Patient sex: M
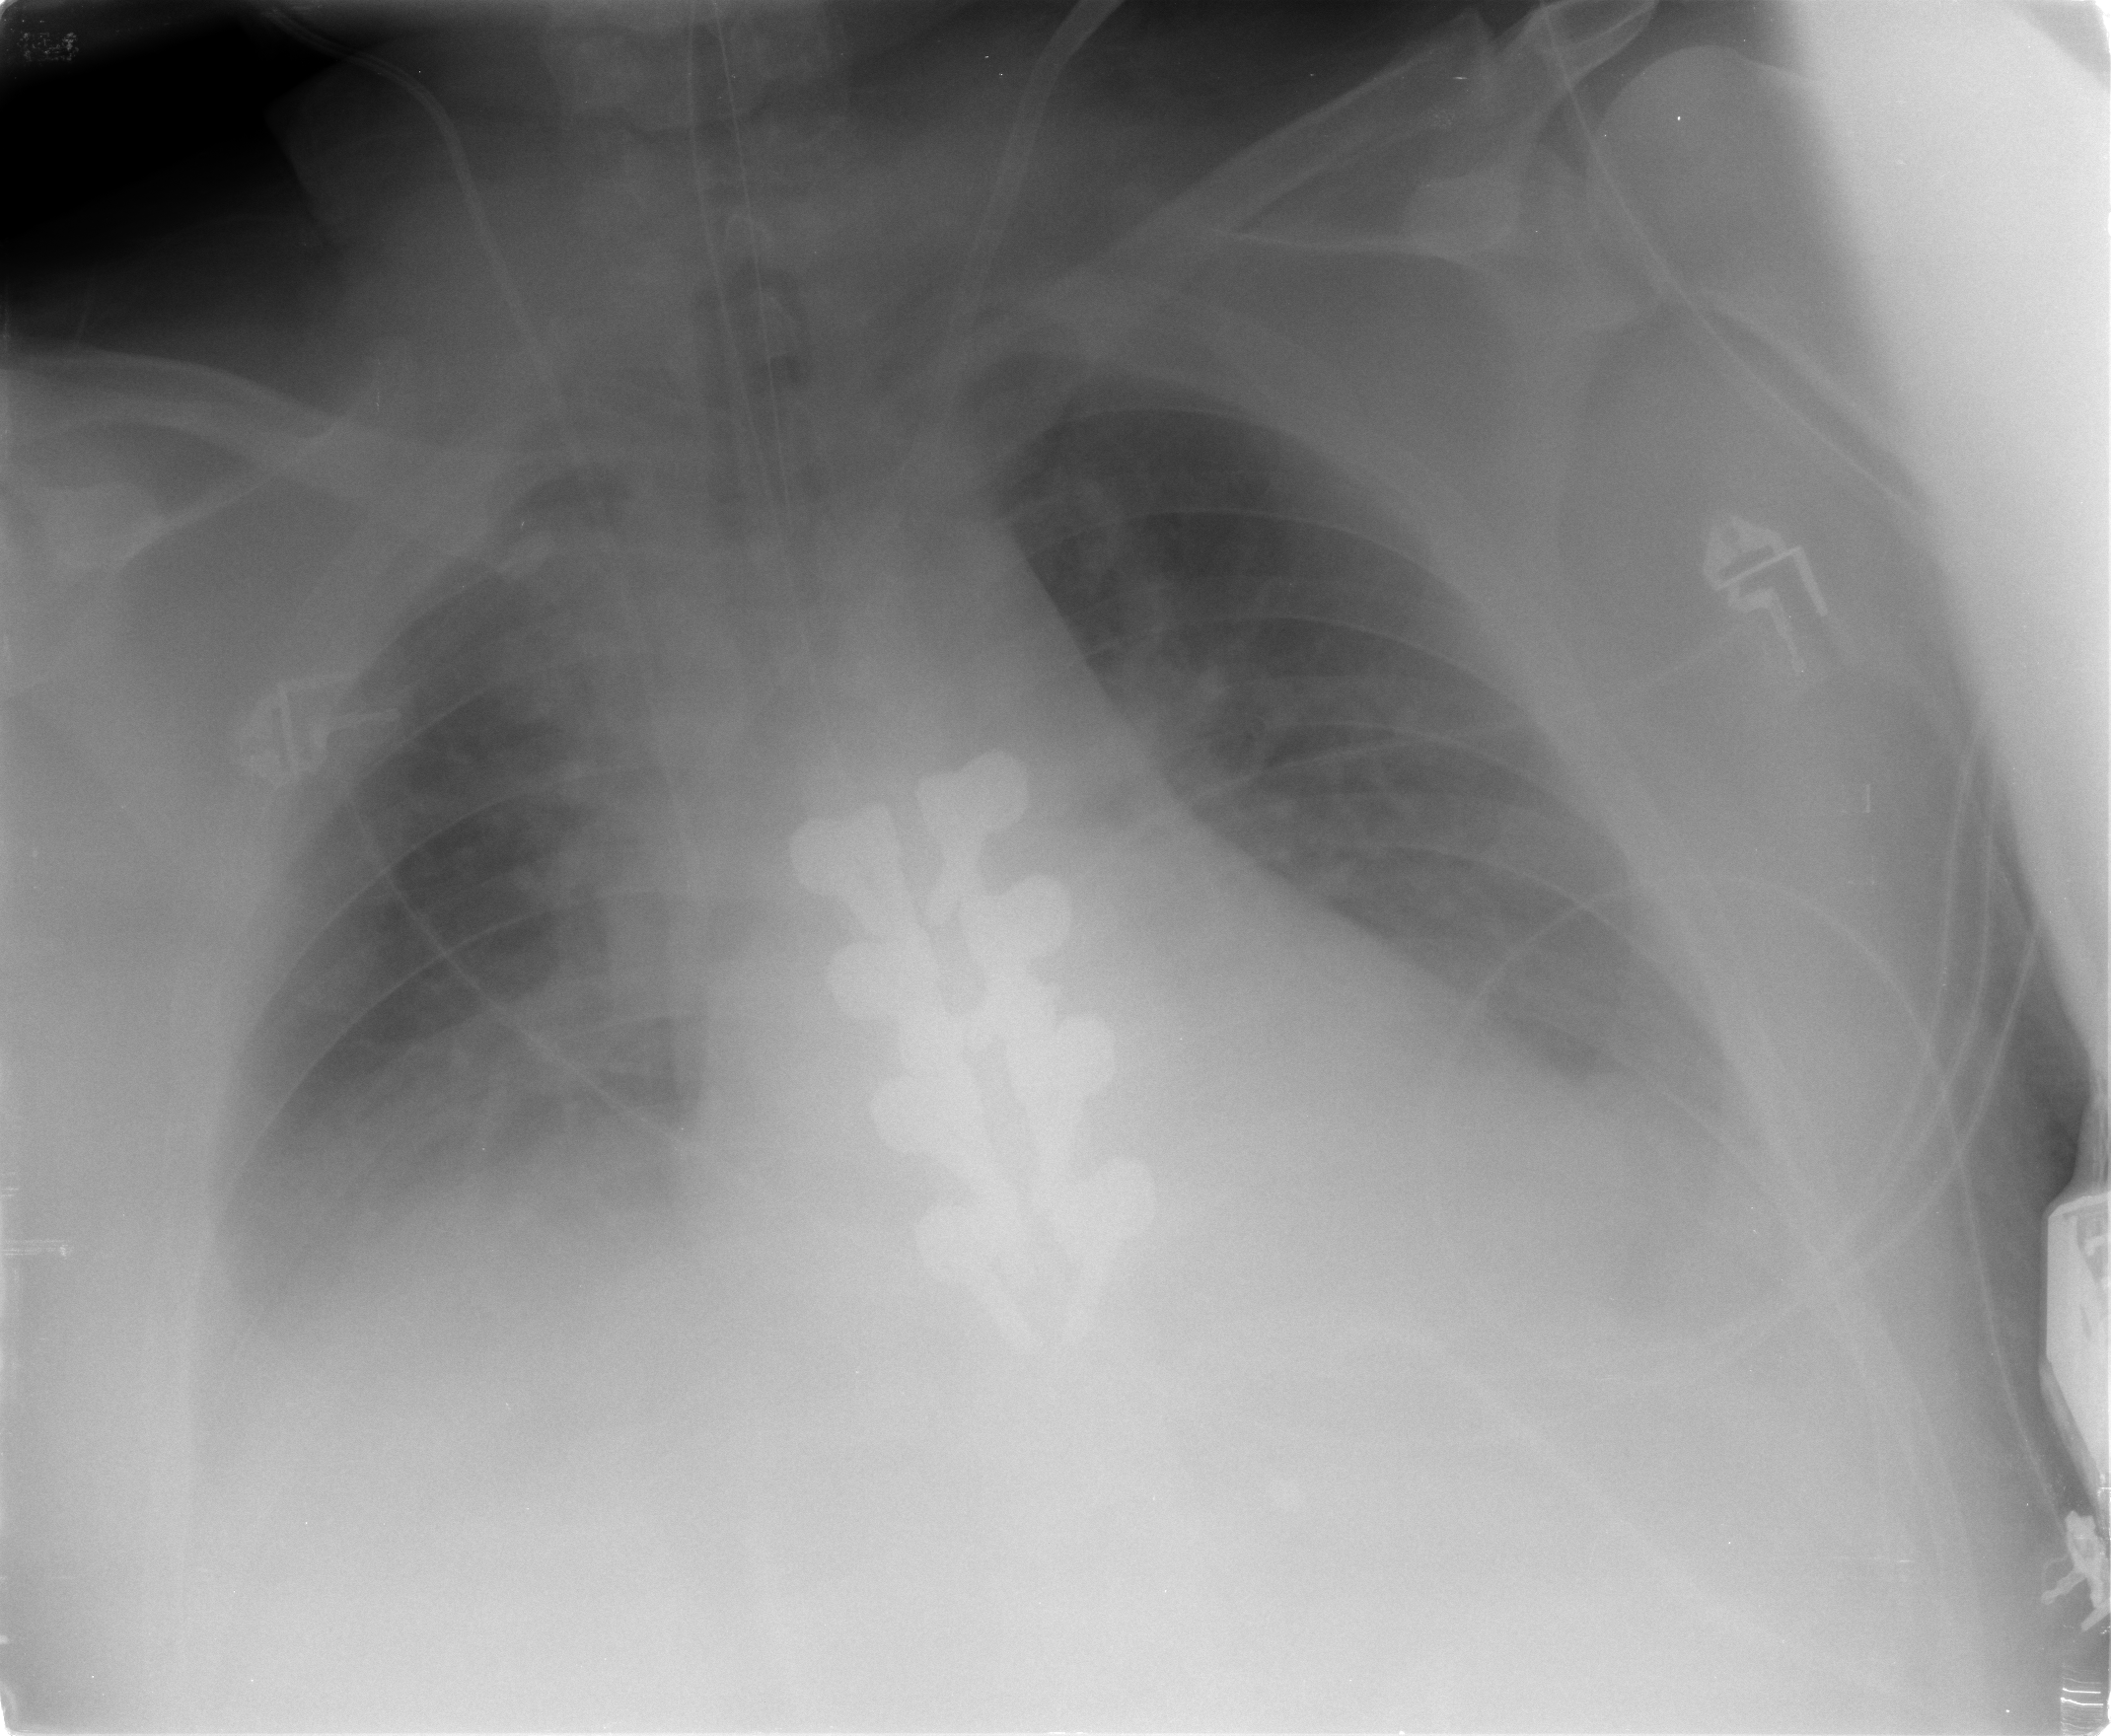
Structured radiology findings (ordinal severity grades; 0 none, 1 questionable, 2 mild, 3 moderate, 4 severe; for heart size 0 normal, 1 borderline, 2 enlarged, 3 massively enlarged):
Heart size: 0
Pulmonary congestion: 2
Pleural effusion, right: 2
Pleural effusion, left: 2
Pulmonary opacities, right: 2
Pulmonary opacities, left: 2
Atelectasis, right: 3
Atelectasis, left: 3